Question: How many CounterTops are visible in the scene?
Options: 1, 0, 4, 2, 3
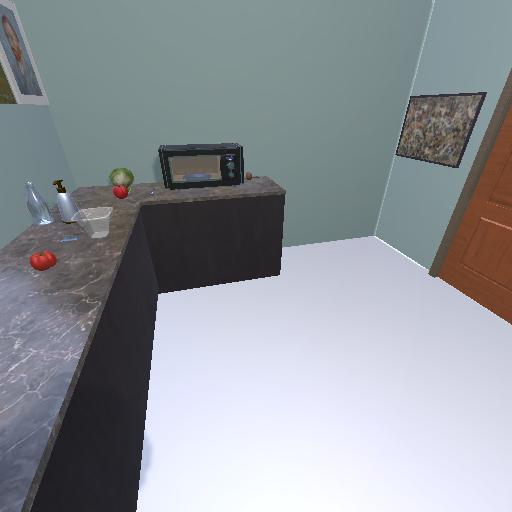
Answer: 1